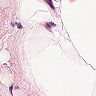
Metastatic tissue present: no